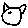
Label: cat